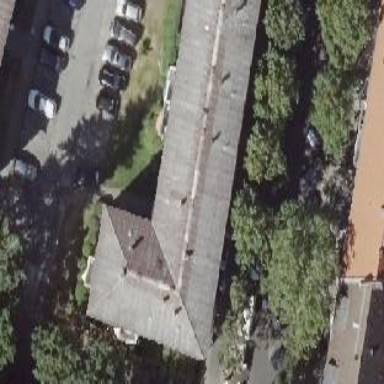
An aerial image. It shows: Hipped roof apartment building.